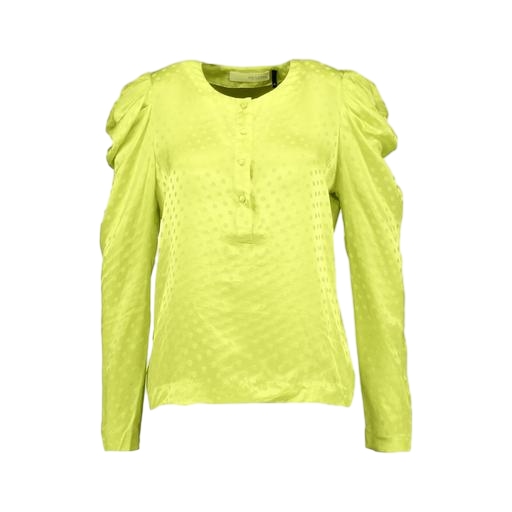
bright shirt, yellow kerra blouse, long-sleeve blouse, white background